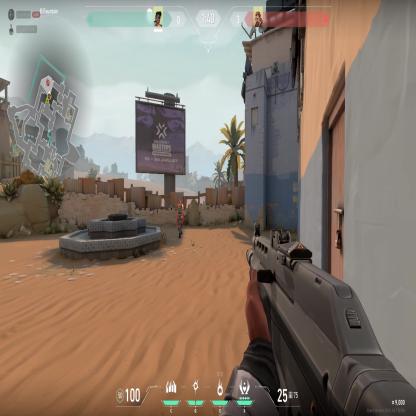
Label: enemy